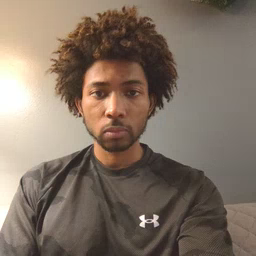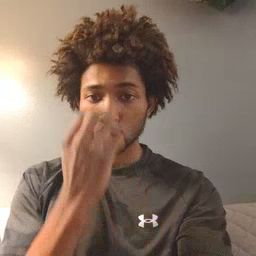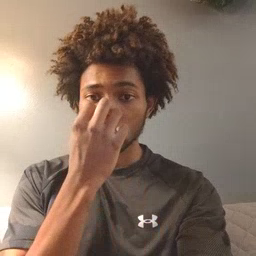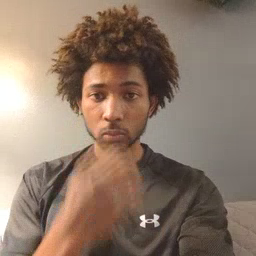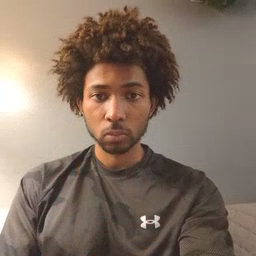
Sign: clown